Field crop: maize
Growth stage: 2
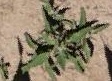
Species: atriplex